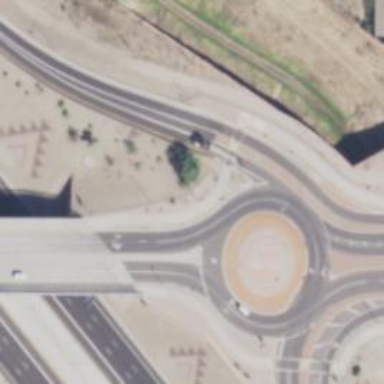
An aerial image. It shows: Asphalt road leading to secondary link roundabout.